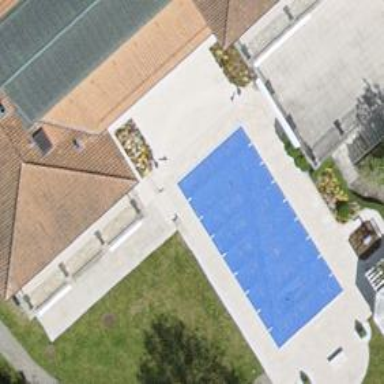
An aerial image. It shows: Swimming pool located in leisure land.